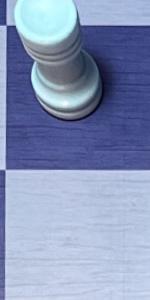
Label: Empty